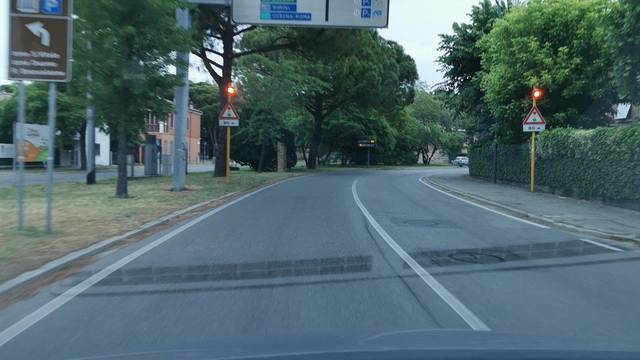
Region: Italy
Coordinates: 44.412, 12.194